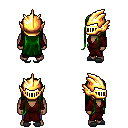
a pixel art fantasy rpg character, male body template, human, dark skin, red robe, magenta pants, green extra-long hairstyle, gold helm, gray slippers, four views (front, back, left, right), 2x2 character sprite sheet, small pixel art, hard edges, no anti-aliasing